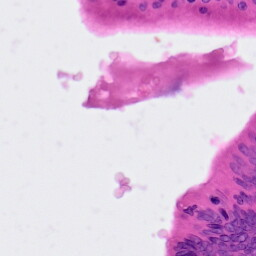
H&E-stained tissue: Colon